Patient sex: M
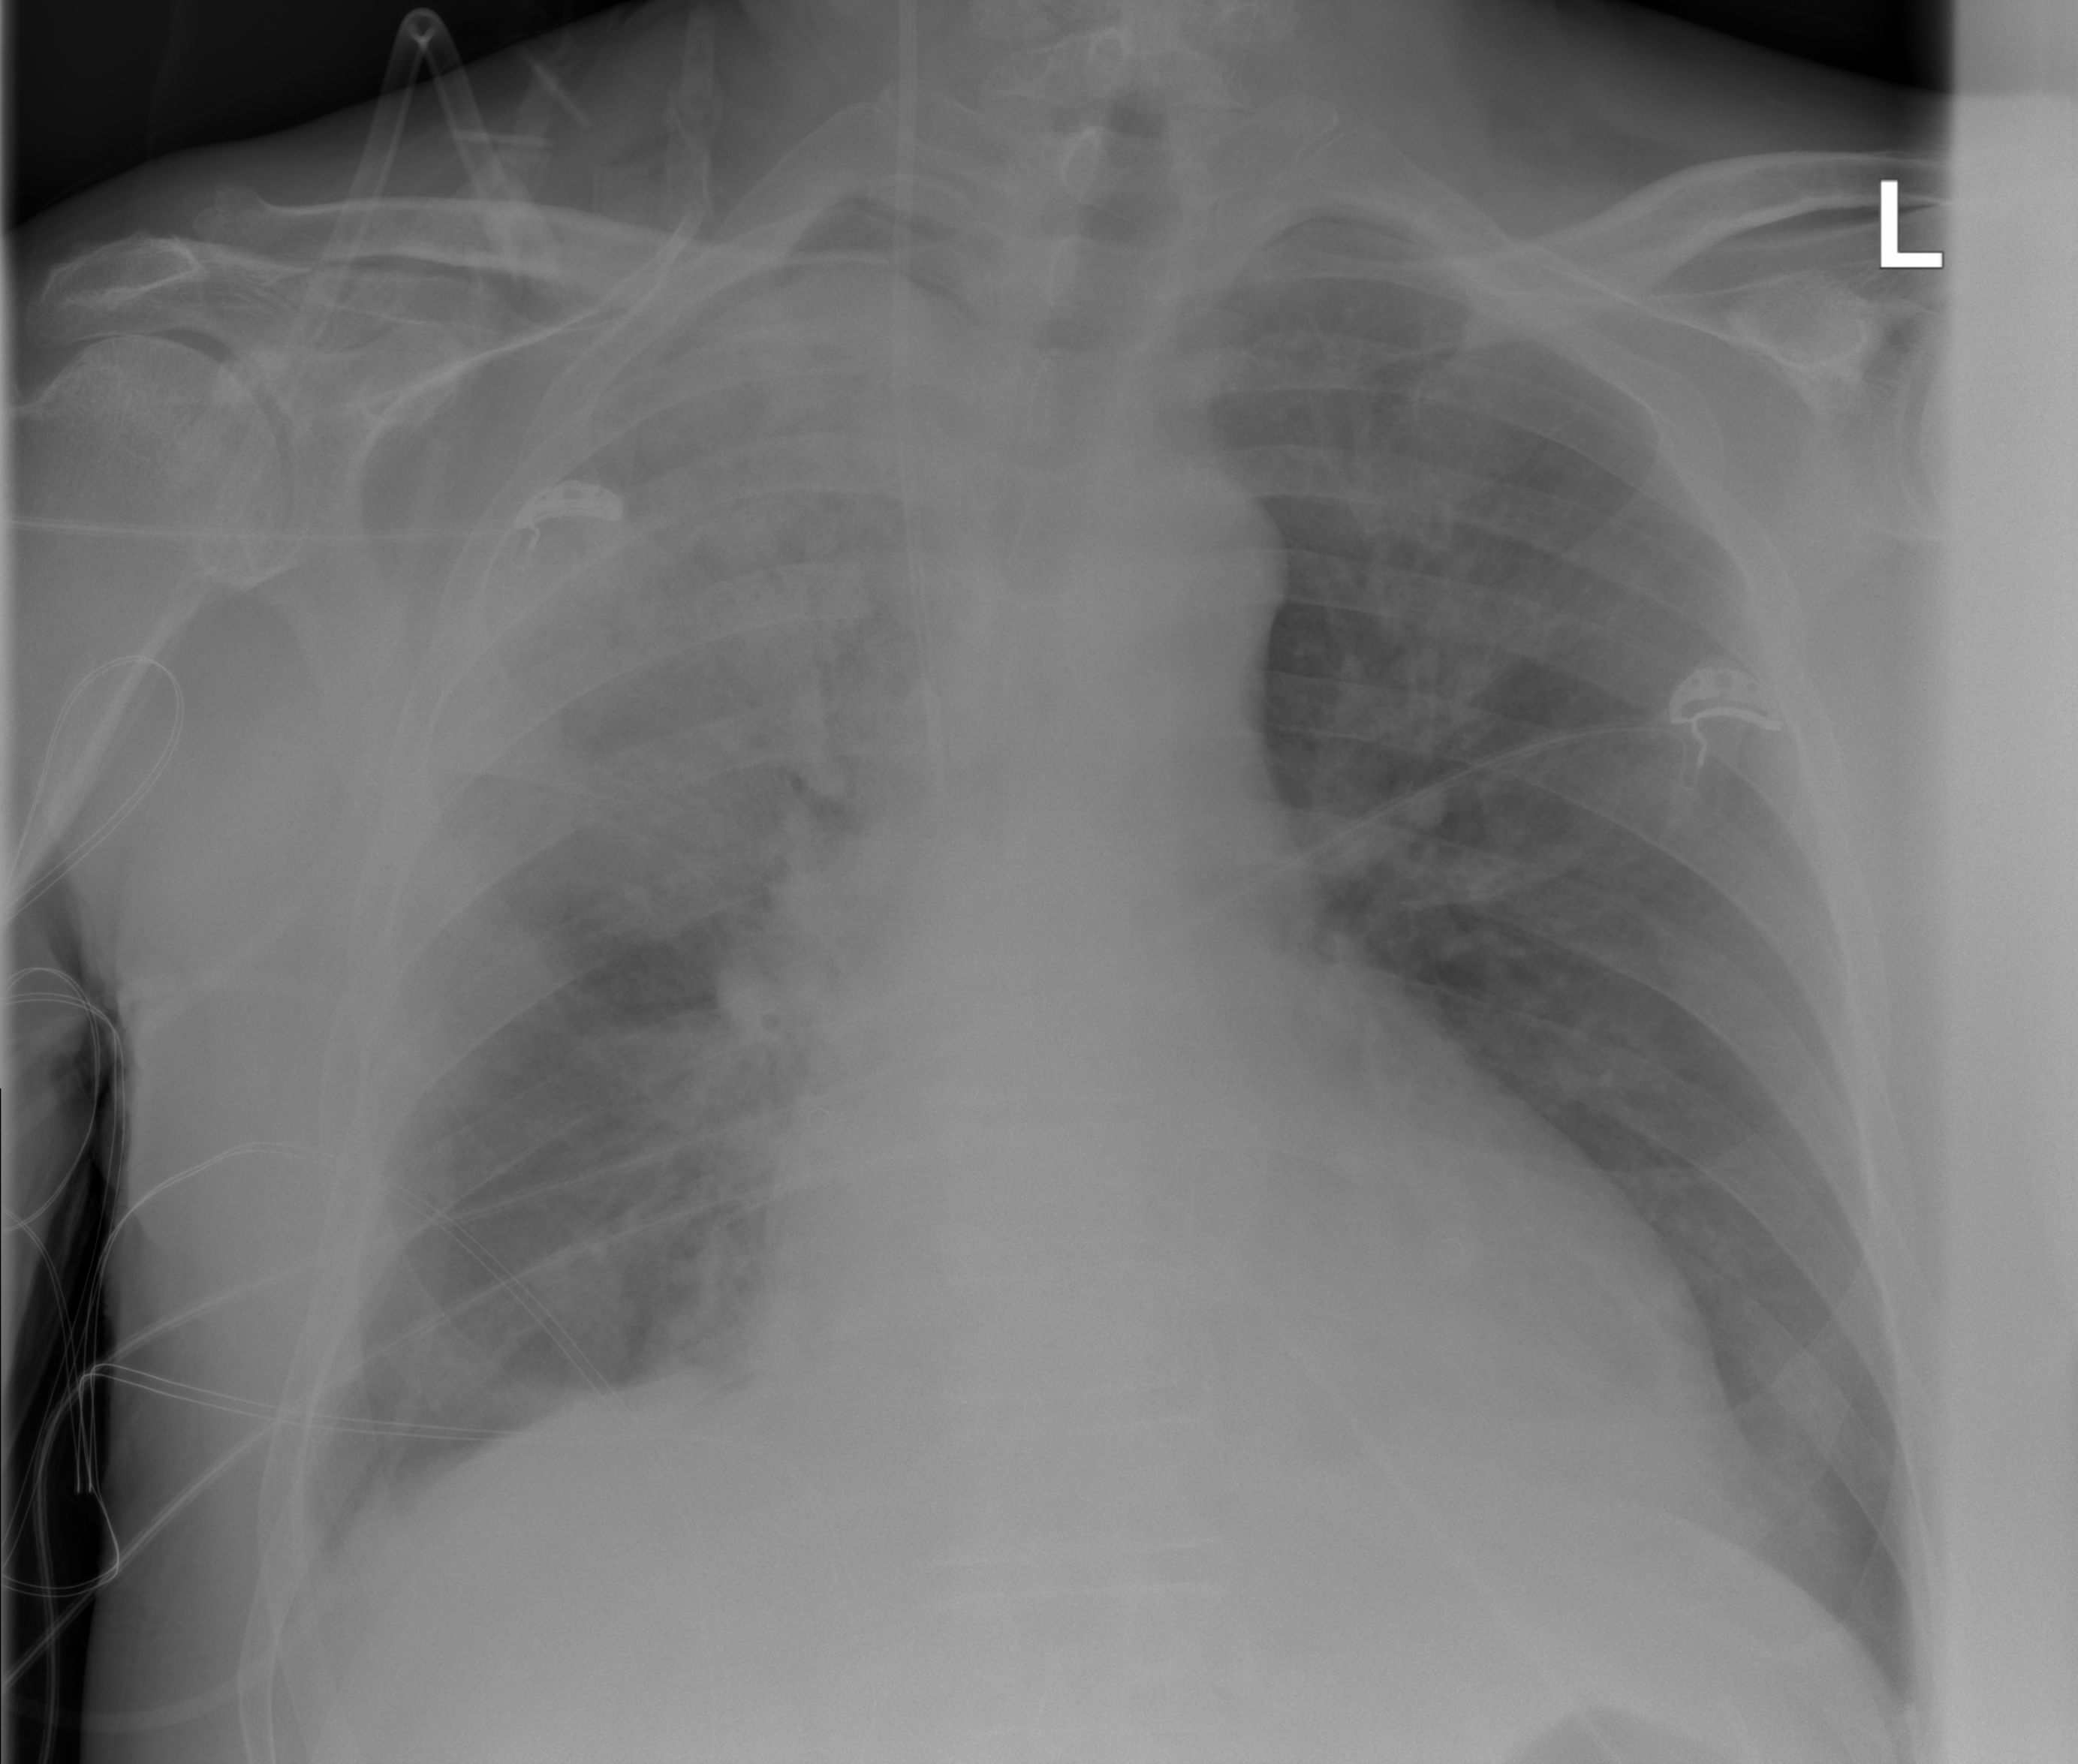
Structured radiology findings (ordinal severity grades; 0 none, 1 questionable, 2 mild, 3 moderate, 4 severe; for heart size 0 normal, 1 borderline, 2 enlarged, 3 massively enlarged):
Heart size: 2
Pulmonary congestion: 1
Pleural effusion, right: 0
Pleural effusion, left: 0
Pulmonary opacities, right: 4
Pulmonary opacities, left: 2
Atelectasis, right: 3
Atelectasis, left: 0